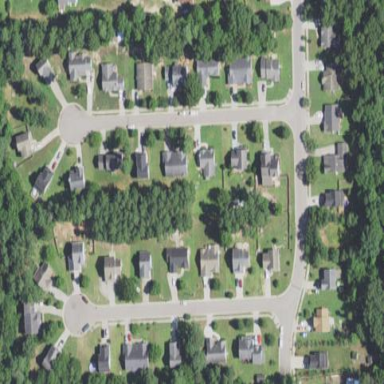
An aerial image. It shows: Residential area within neighborhood.